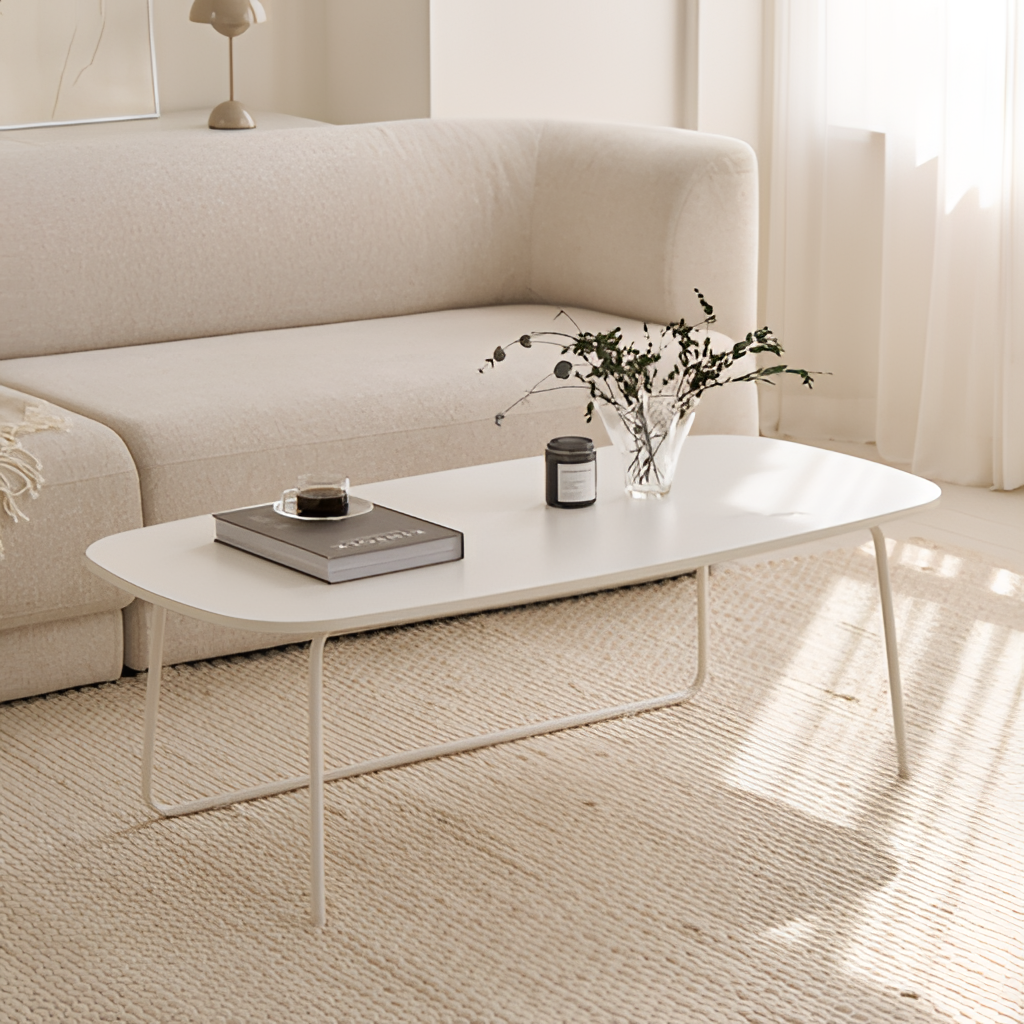
living room, fabric sofa, cream woven flooring, with textured pattern, paint wallpaper, with solid pattern, contemporary